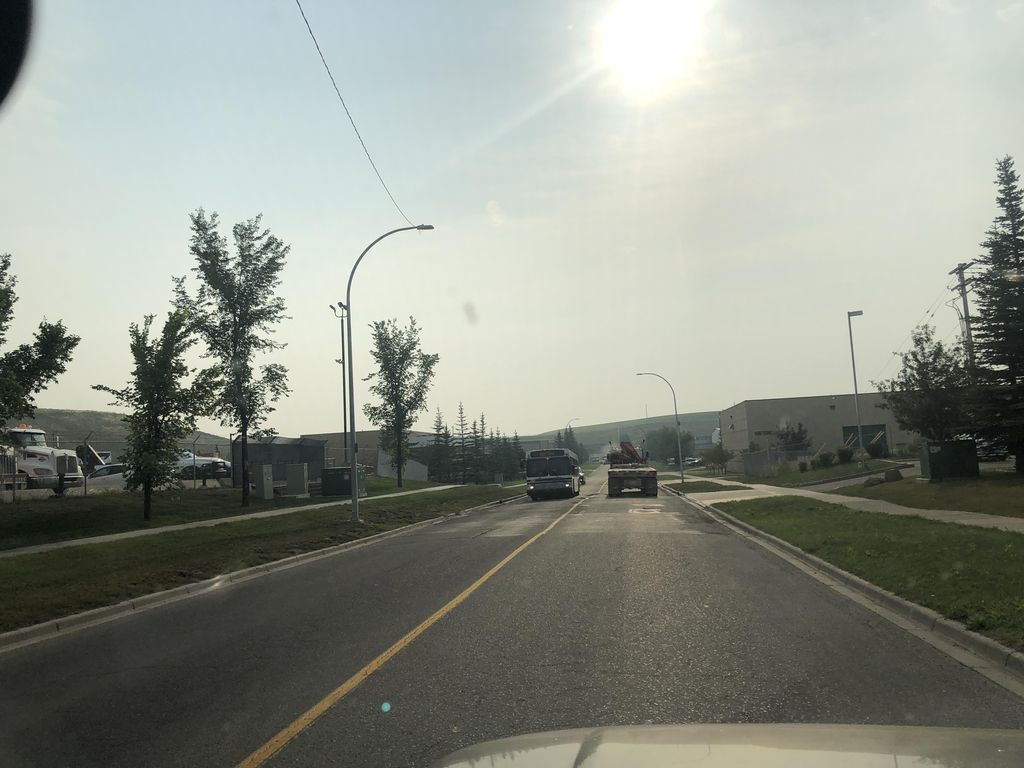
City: calgary